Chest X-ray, PA view. Patient: 49 years old, sex M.
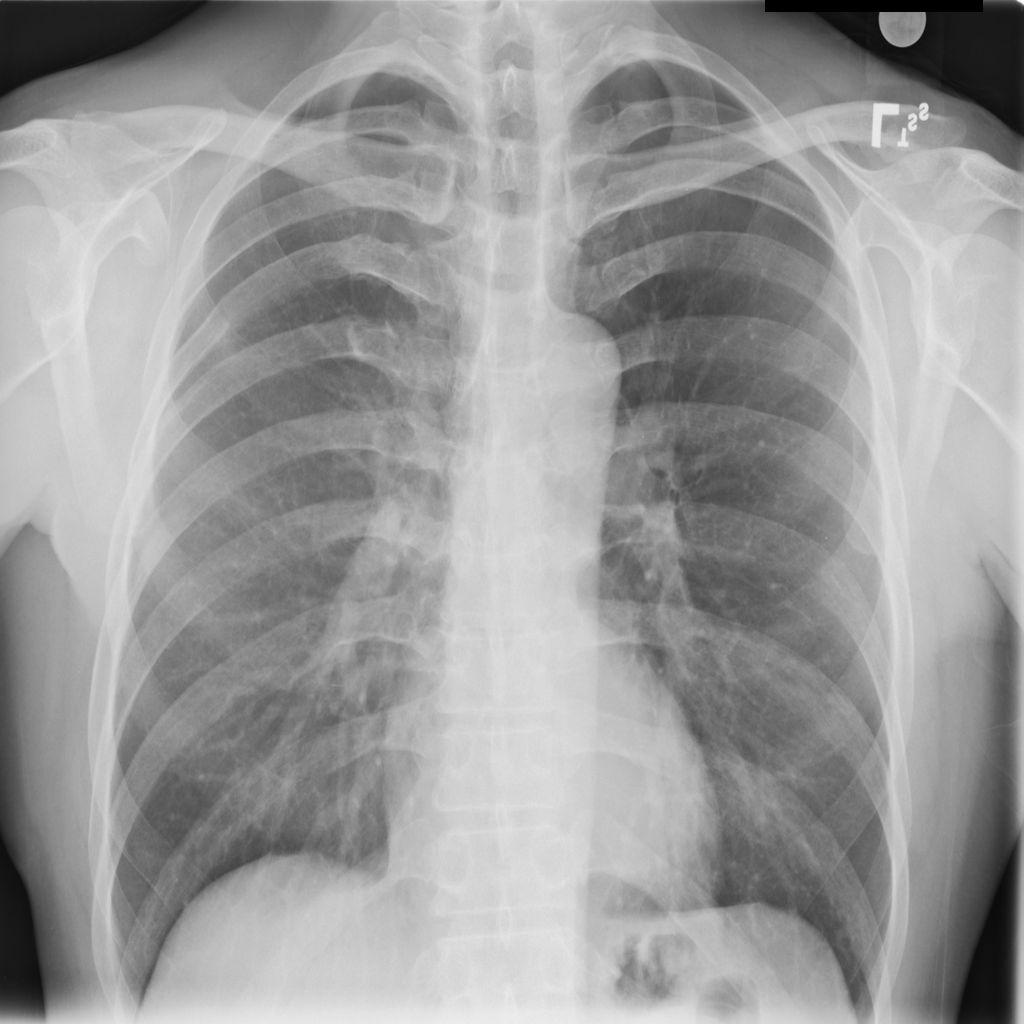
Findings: No Finding